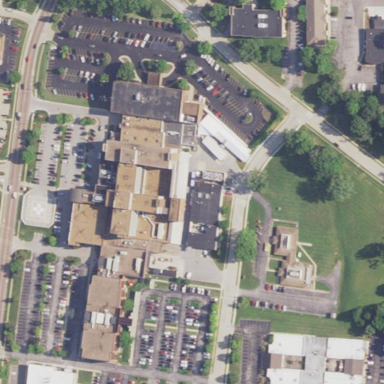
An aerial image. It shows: Hospital providing healthcare services.